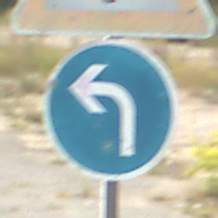
Verkehrszeichen: VorgeschriebeneFahrtrichtungLinks
Zusatzzeichen oben: Lichtzeichenanlage
Umgebung: Outdoor, Suburban
Tageszeit: Midday
Wetter: PartlyCloudy
Licht: Natural
Jahreszeit: Summer
Kontrast: HighContrast